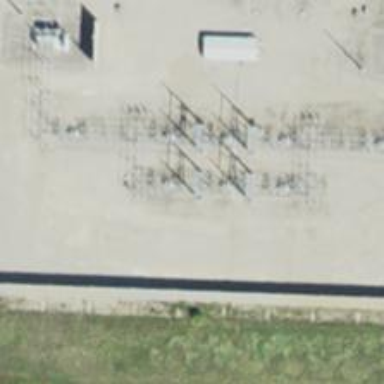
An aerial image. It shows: Switch used for power control.